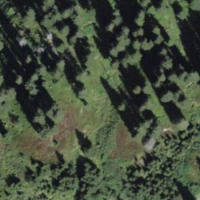
EUNIS habitat code: 44
Species observed at this site:
Petasites albus